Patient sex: F
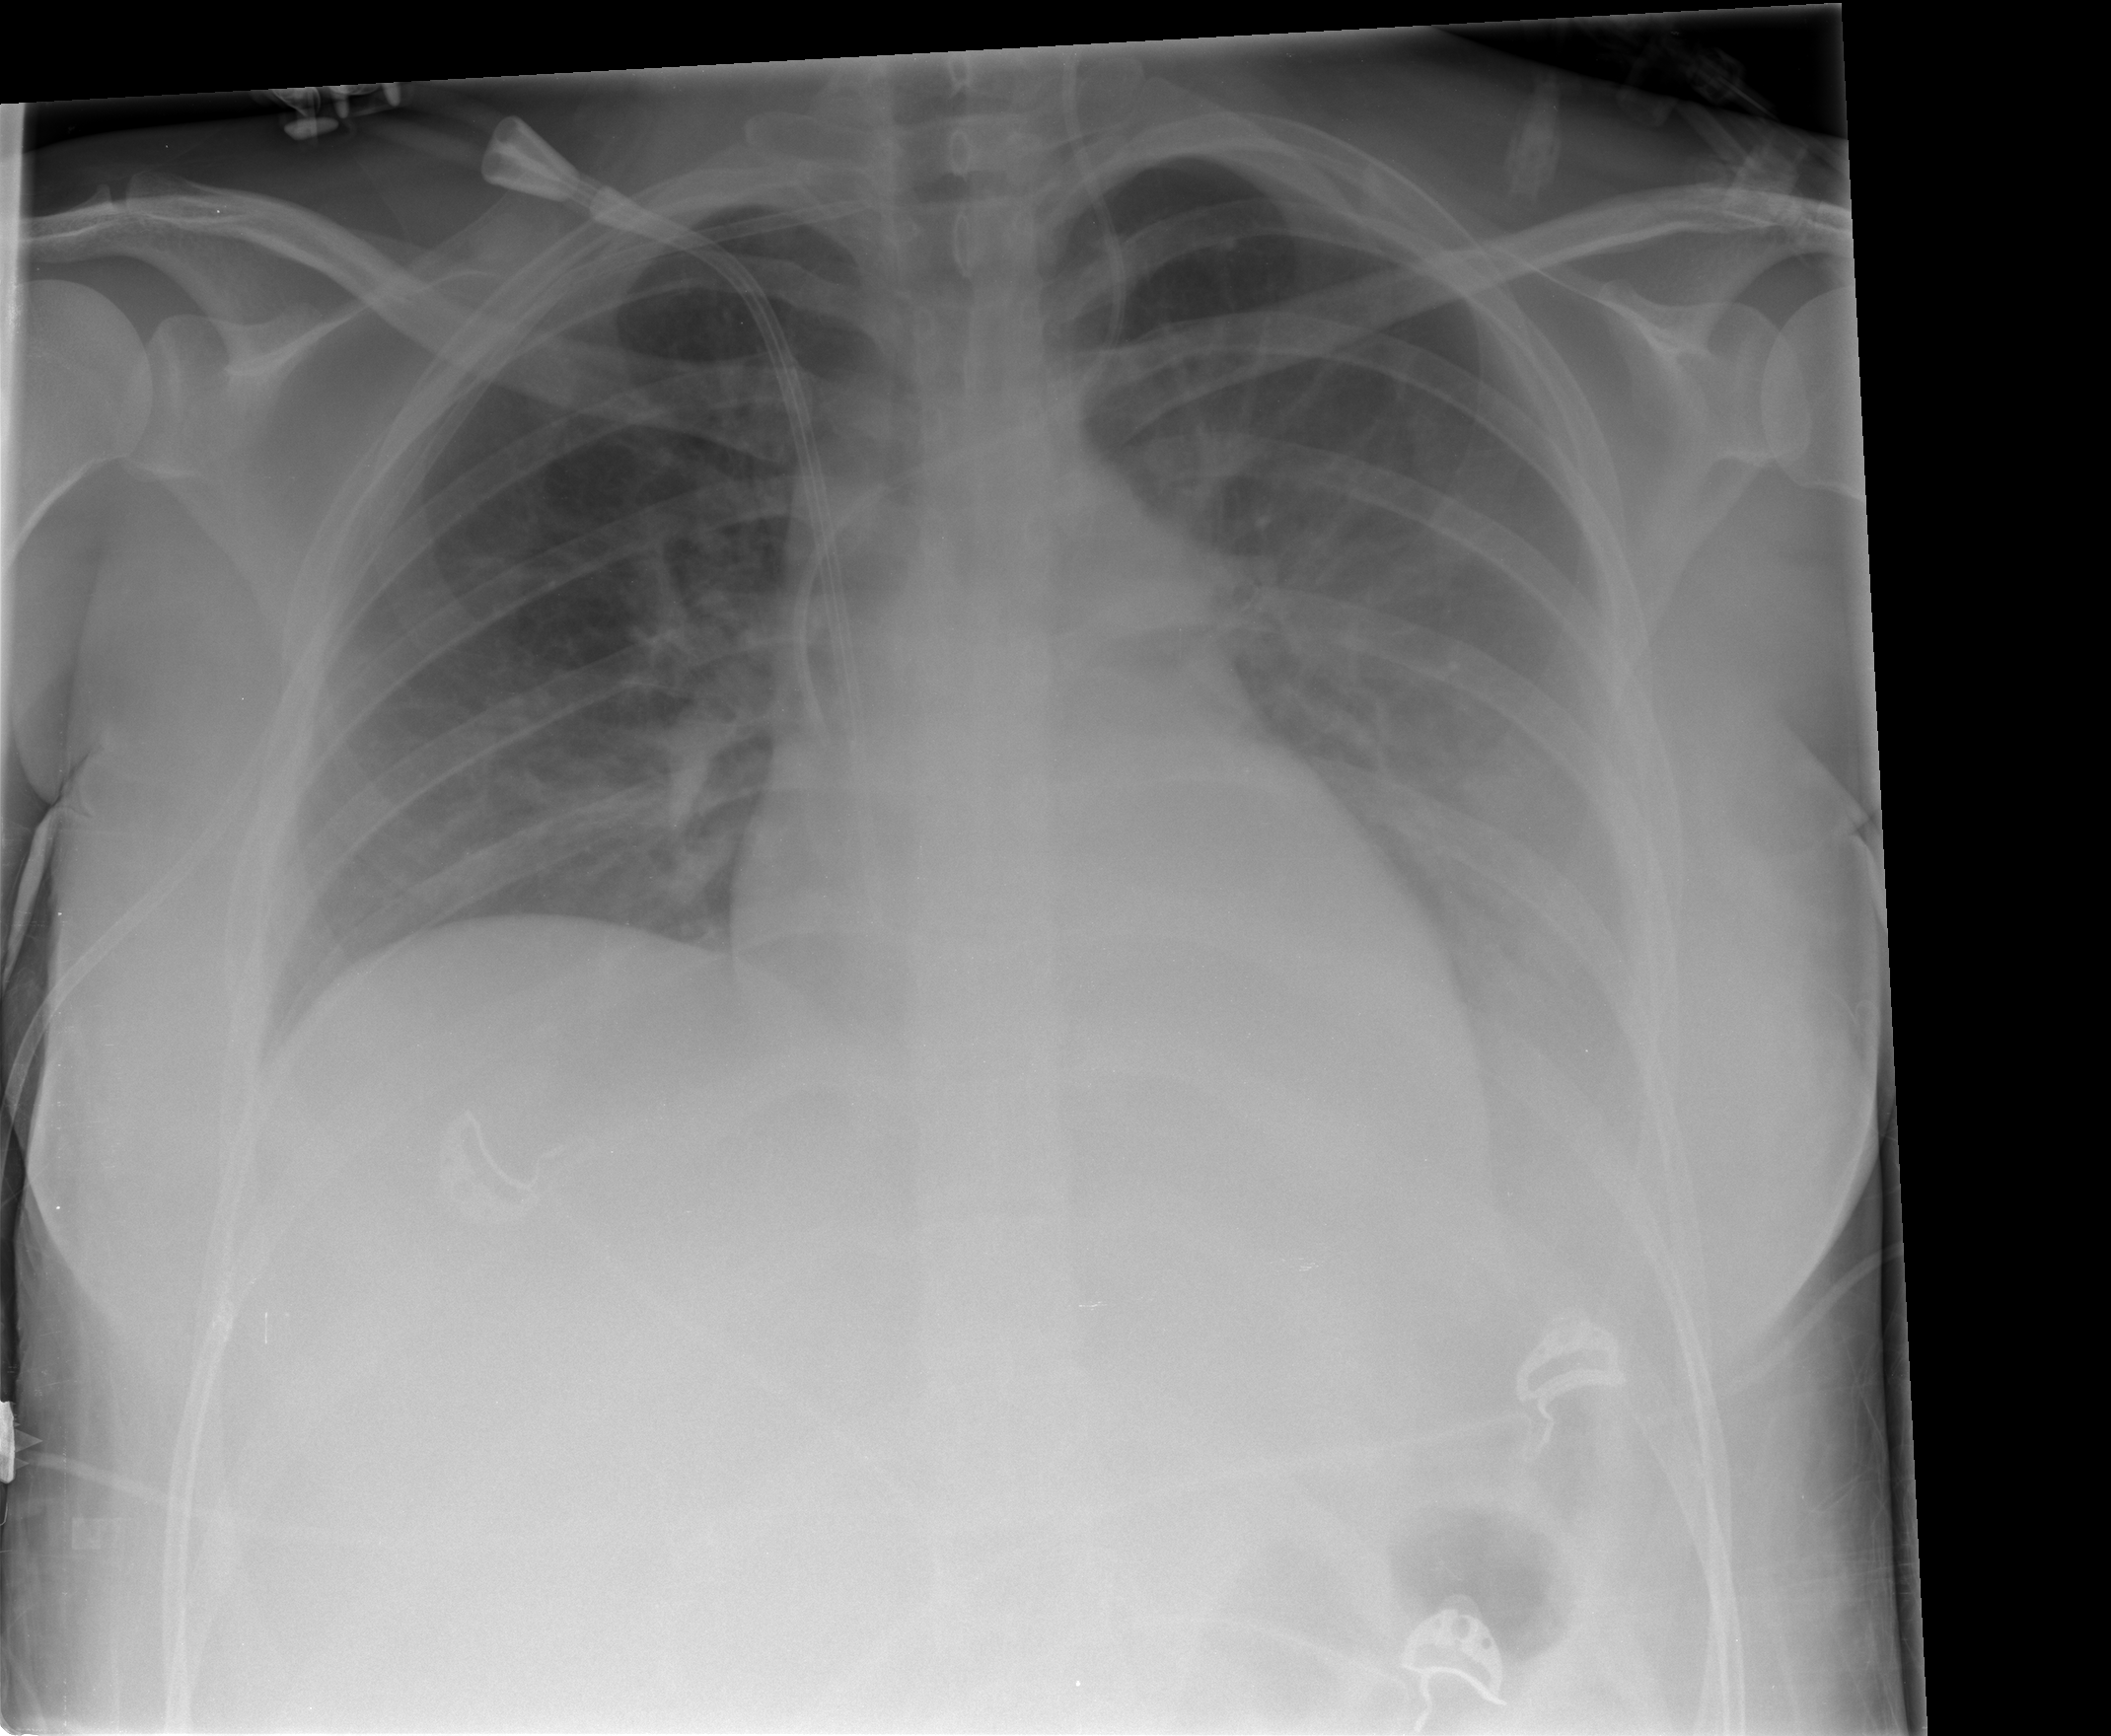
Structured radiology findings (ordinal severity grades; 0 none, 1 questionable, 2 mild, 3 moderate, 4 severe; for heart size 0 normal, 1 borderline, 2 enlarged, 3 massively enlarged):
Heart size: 0
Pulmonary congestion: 0
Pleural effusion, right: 0
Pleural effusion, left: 3
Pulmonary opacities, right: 0
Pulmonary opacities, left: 0
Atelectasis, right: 0
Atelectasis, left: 2